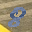
Label: 8